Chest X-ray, AP view. Patient: 57 years old, sex M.
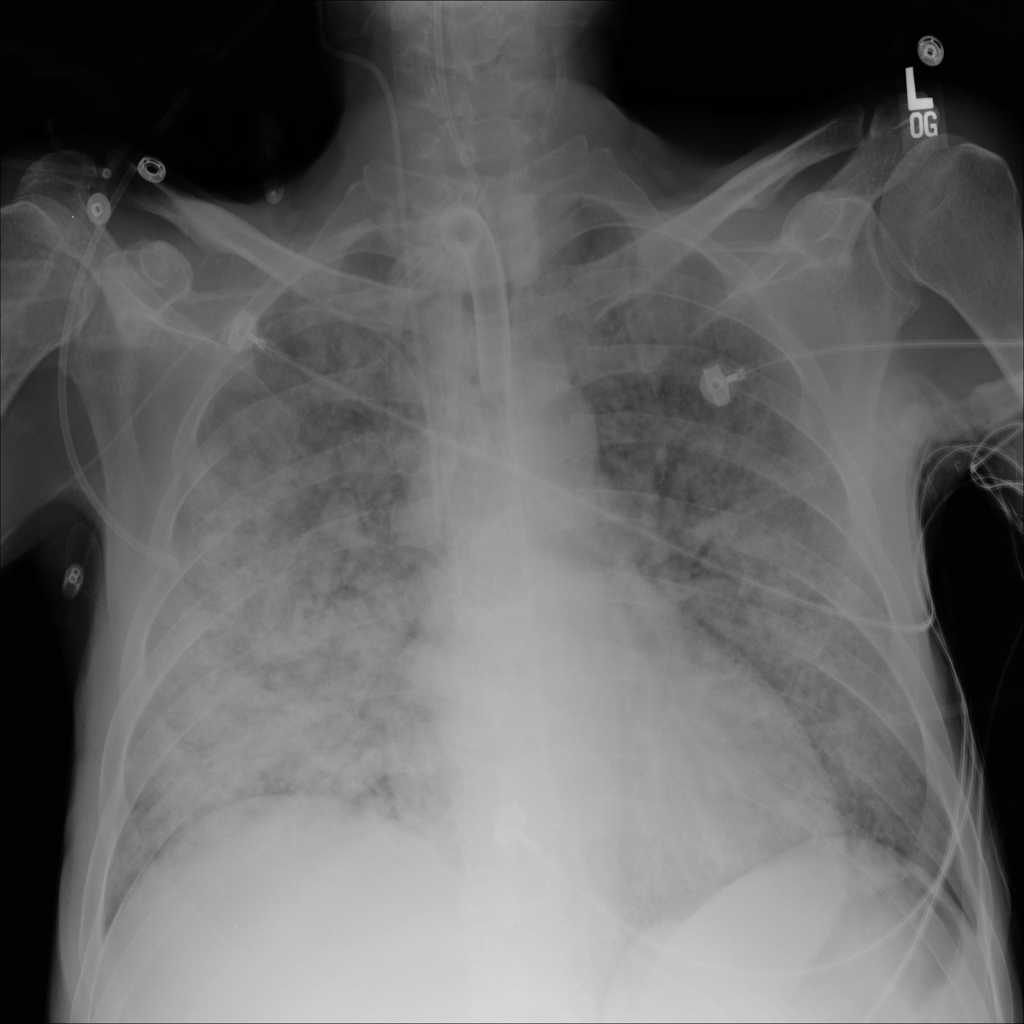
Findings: Nodule